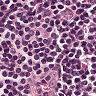
Metastatic tissue present: no